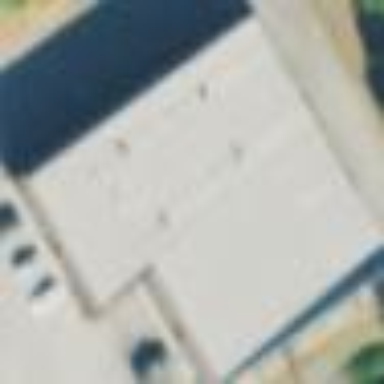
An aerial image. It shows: Building.